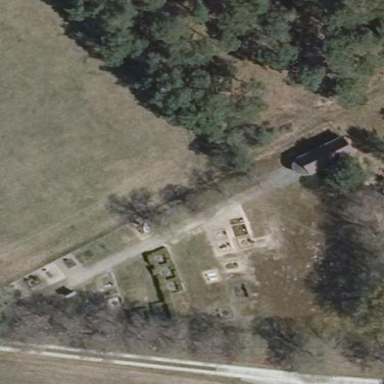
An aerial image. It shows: Cemetery.